Field crop: maize
Growth stage: 2
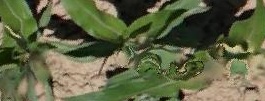
Species: maize